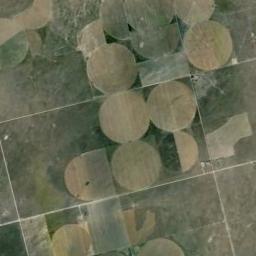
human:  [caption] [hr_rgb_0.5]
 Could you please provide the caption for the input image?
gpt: Several khaki circular or fan-shaped farmlands with different radians are neatly arranged on the ground and some roads go through the ground .

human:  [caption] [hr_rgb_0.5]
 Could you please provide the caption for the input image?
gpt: Many green, Khaki mixed circular farms, Including irregular ones .

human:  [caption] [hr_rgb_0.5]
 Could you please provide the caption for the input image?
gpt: There are round fields in different areas .

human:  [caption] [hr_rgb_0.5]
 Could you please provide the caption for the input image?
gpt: Some green circle farmland are in the light green land .

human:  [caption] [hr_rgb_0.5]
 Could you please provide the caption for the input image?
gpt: There are some circular farmlands arranged irregularly .